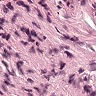
Metastatic tissue present: no